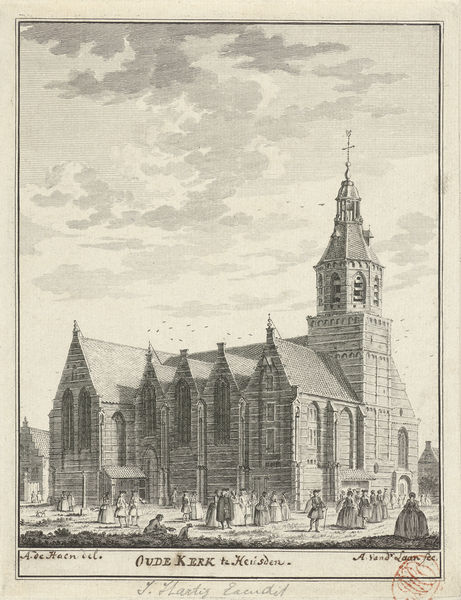
Titel: Gezicht op de Oude Kerk te Heusden
Künstler: Adolf van der Laan
Standort: Amsterdam
Institution: Rijksmuseum
Schlagwörter: himmel, schatten, wolken, kirchturm, menschen, fenster, licht, dach, rot, leute, vögel, kirche, gotik, turm, schrift, giebel, mauer, grafik, platz, dom, druck, stich, stempel, langhaus, querhaus, seitenschiff, gemeinde, gottesdienst, kupferstich, gläubige, legende, außenansicht, turn, alte kirche